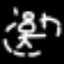
Label: angel